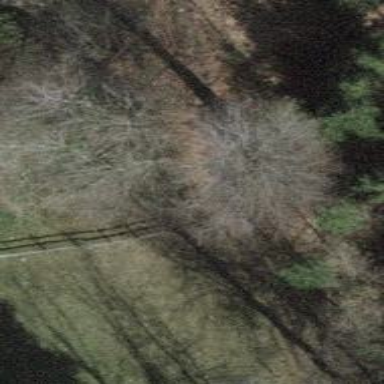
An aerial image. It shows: Culvert tunnel.